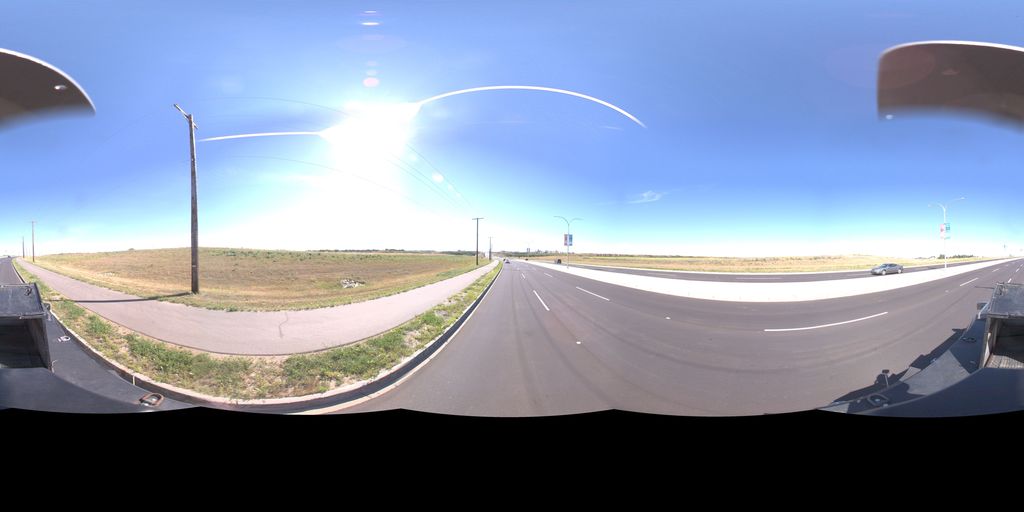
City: saskatoon